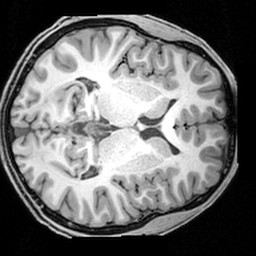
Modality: T1w
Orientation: axial
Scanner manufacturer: siemens
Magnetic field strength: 3 T
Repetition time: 1.9 s
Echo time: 0.00397 s